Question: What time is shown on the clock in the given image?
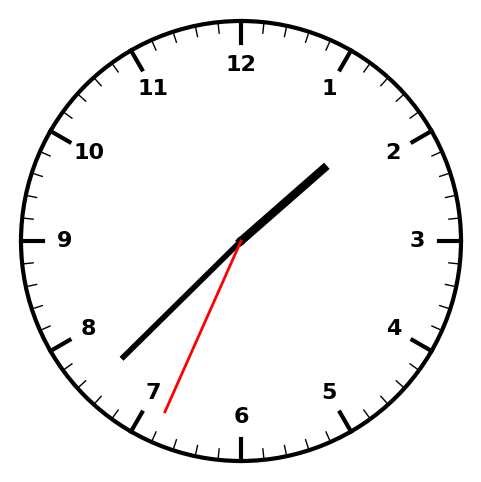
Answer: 01:37:34